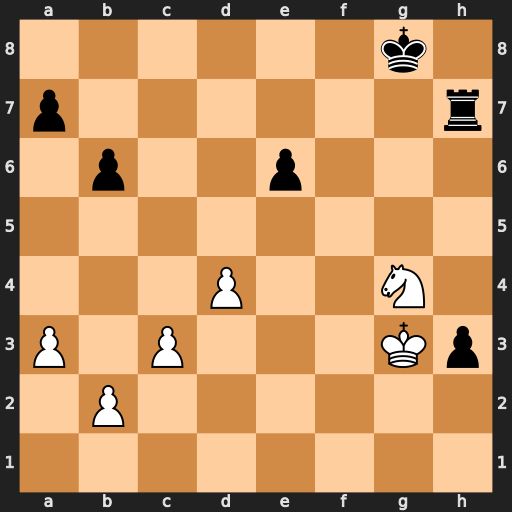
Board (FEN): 6k1/p6r/1p2p3/8/3P2N1/P1P3Kp/1P6/8
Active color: w
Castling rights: -
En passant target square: -
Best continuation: Nf6+ Kg7 Nxh7